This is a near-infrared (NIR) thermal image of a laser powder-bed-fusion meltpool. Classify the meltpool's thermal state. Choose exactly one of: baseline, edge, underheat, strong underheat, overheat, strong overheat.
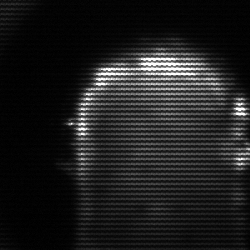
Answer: baseline